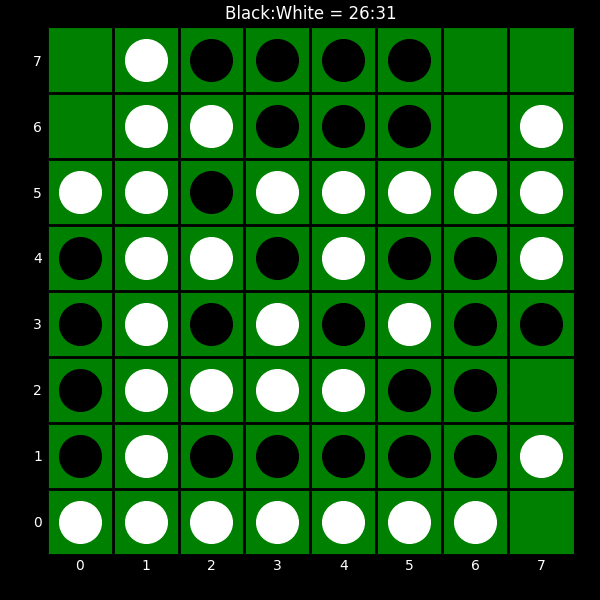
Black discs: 26
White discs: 31